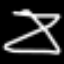
Label: hourglass